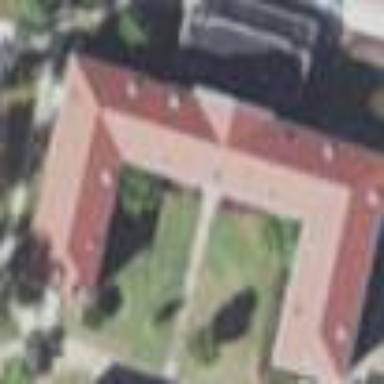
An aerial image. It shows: Dormitory building.